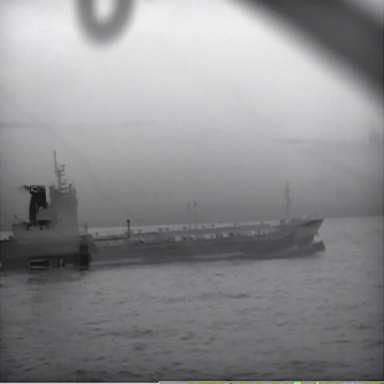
There is a liner in the infrared image.